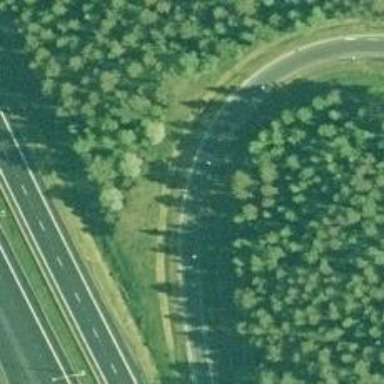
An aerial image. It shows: Motorway link.